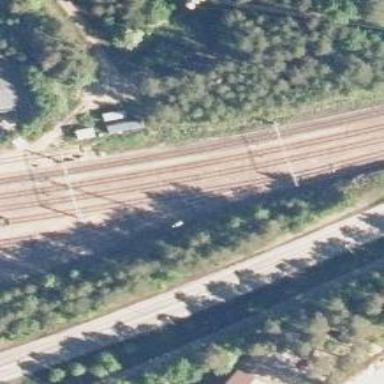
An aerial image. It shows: Wedge is used for the railway derail.